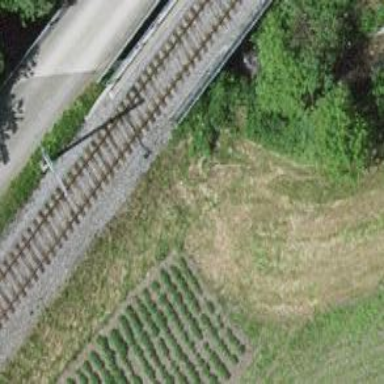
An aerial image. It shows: Bridge with single railway track electrified by contact line.